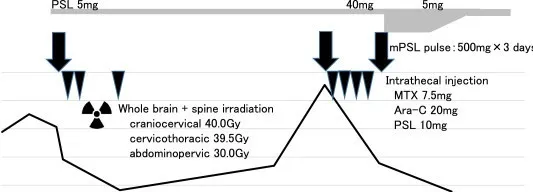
Clinical course after onset of the neurogenic disorder. The patient developed paraplegia 14 months after allo-PBSCT. Neurological findings were partially relieved following treatment with a high dose of mPSL accompanied by intrathecal injection of MTX + Ara-C + PSL and irradiation of the whole brain and spine. Three months later, her neurological deficit worsened again. Ultimately, her neurological disorder improved after treatment with a high dose of steroid.
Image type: pathology (immunostaining)